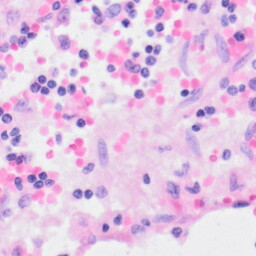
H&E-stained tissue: Kidney